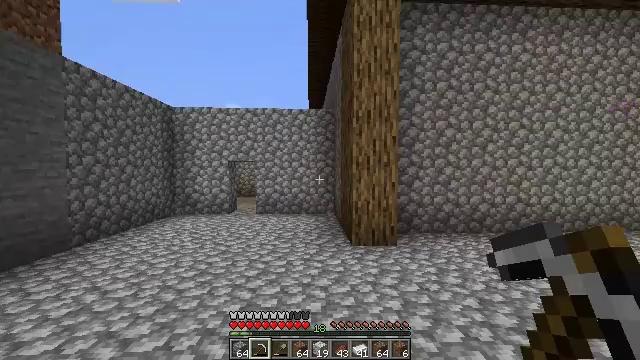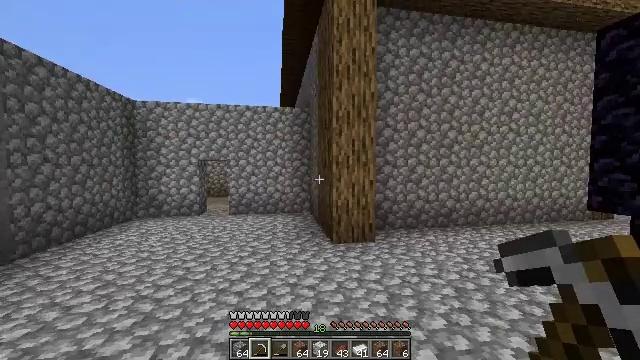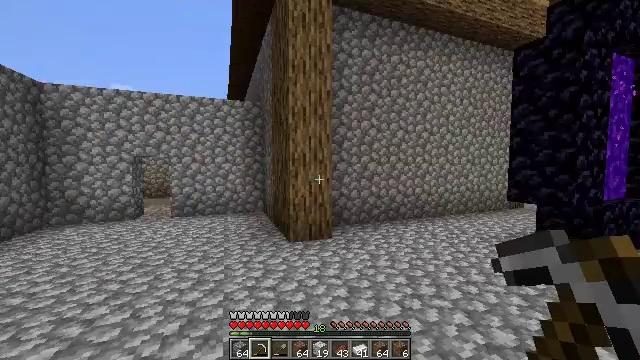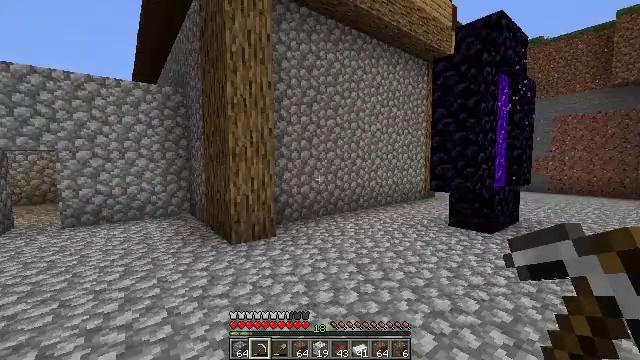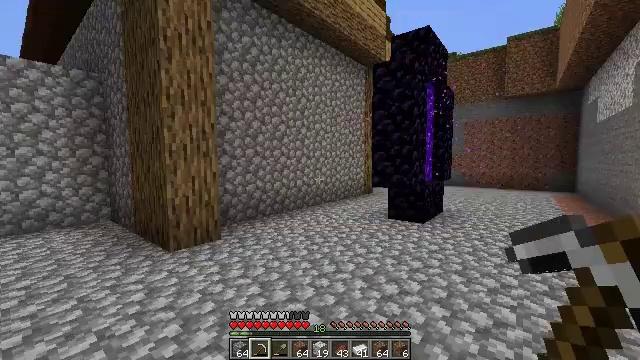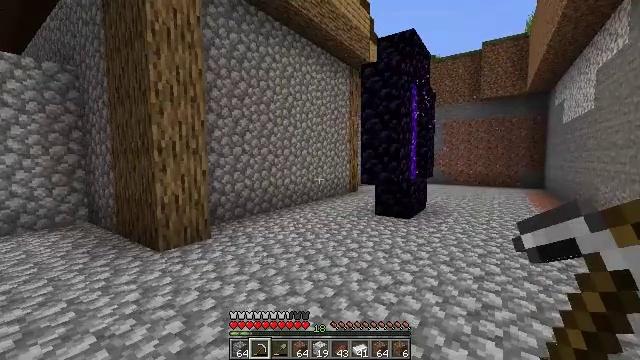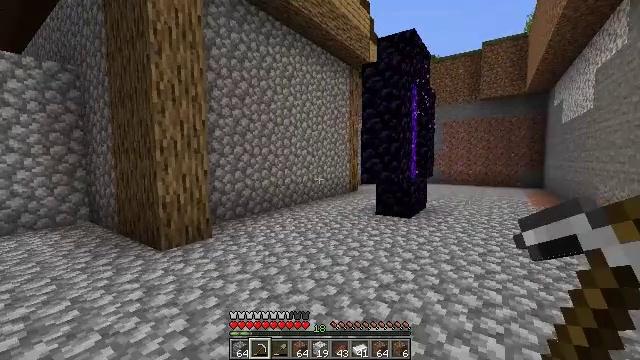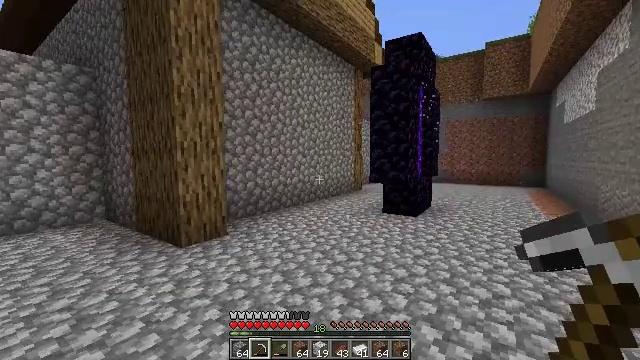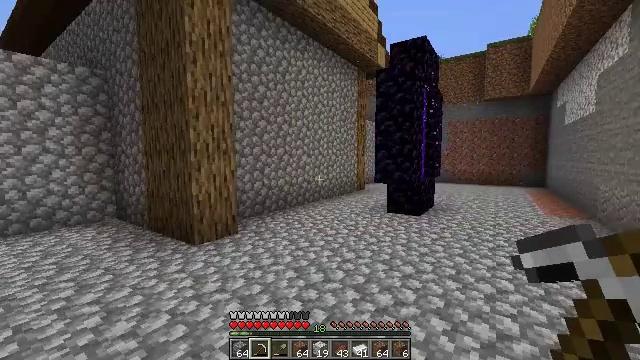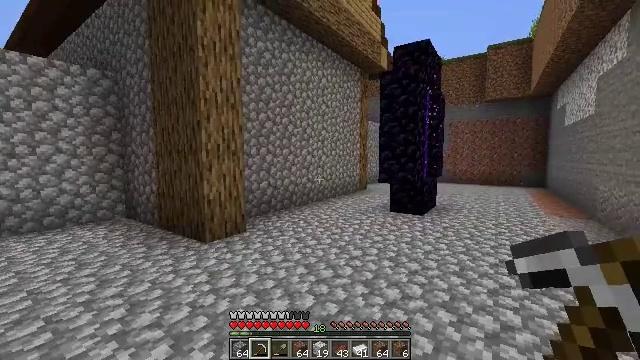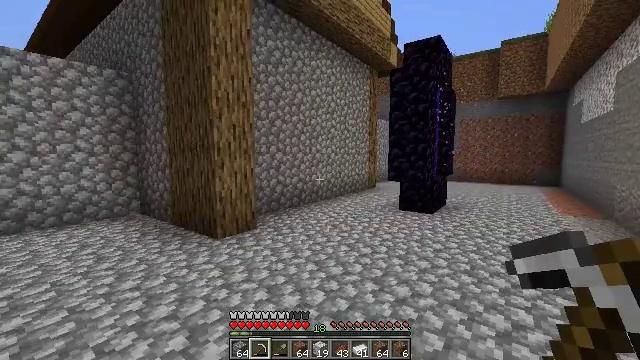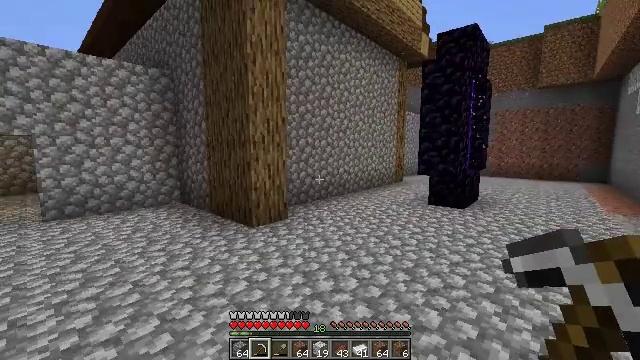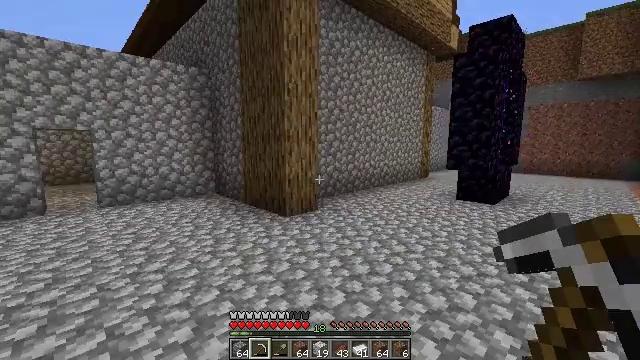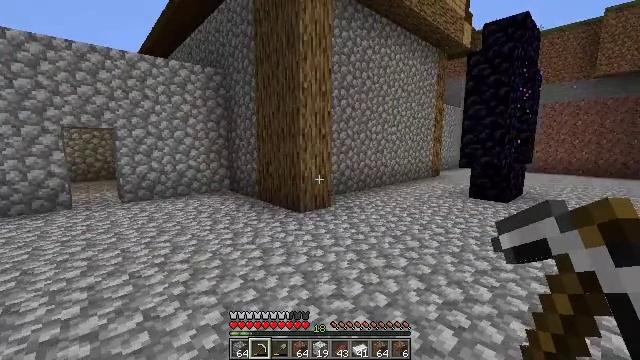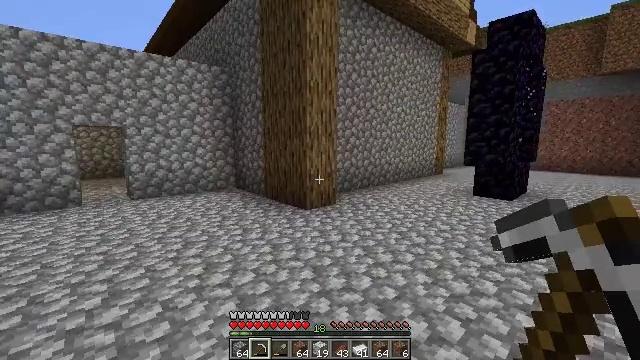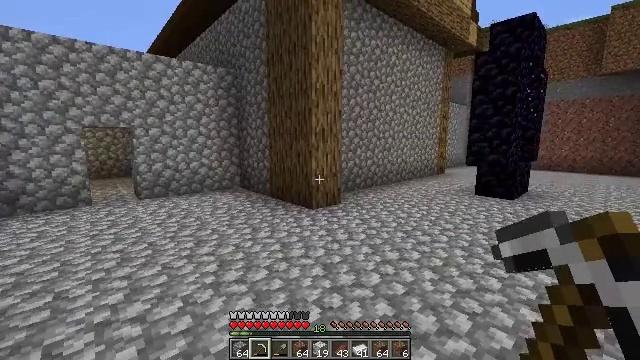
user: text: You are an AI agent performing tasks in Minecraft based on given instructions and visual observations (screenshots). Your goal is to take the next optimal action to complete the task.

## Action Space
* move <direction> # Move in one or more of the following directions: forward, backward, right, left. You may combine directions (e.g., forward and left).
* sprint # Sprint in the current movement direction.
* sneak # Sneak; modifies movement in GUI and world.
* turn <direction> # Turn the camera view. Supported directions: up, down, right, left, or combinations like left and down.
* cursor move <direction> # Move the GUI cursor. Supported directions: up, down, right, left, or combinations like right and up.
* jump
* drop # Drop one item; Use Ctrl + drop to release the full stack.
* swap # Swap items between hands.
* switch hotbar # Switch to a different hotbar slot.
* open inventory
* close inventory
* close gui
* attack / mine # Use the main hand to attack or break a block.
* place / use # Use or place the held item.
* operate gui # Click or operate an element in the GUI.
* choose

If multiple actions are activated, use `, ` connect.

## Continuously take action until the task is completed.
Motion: motion action
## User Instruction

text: Take down the wall torch for reuse.
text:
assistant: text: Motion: move left, turn right
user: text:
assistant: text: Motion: move left, turn right
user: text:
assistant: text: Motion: move left, turn right
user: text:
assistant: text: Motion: move left, turn right
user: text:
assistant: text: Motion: move back and move left, turn right
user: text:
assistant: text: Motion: move back and move left
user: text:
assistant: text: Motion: move back and move left
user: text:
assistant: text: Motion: move back and move left
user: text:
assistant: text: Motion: move back and move left
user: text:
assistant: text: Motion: move back and move left, turn left
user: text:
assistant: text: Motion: move back and move left, turn left and down
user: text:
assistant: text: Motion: move back and move left, turn left and down
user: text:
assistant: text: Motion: move back and move left, turn left
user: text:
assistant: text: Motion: move back and move left
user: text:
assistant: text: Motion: move back and move left
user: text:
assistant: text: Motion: move back and move left
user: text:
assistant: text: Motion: move back and move left
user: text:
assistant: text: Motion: move back and move left
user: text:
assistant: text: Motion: move back
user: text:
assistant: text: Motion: move back
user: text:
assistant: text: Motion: move back
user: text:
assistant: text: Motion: move back
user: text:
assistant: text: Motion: move back
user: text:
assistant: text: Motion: move back and move right
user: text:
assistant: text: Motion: move right
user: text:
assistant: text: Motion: move right
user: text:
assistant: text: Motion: move right, turn down
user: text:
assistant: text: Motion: move forward and move right, turn down
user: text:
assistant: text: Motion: move forward and move right
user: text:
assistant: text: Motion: move forward and move right